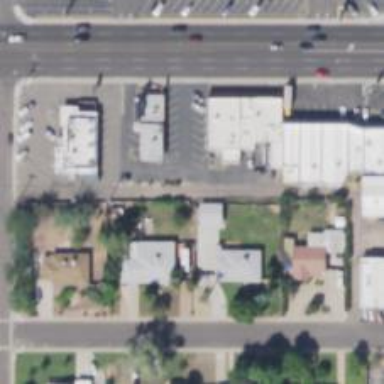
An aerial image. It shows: Alleyway designated as service road.